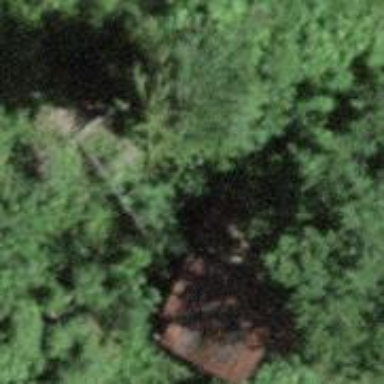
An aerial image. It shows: Barn.